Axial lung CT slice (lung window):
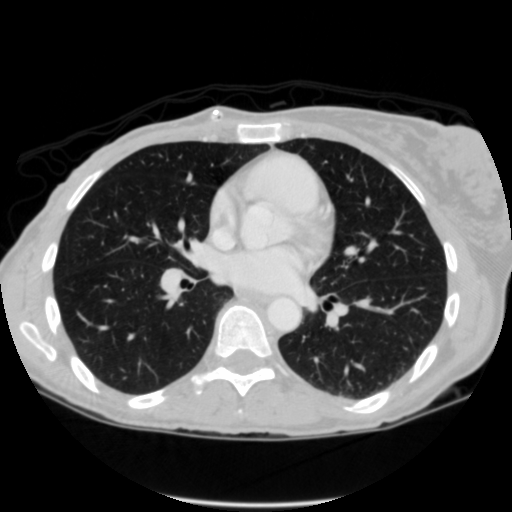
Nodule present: no